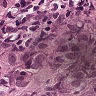
Metastatic tissue present: yes